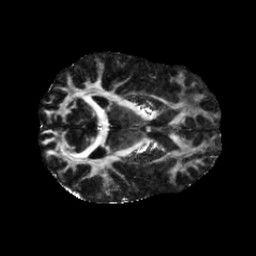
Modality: FA
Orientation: axial
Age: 30
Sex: female
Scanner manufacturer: siemens
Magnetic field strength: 6.98 T
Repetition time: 7.776 s
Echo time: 0.076 s